Question:
Im trying to figure out if there is a way to link a data range which is encompassed in two textboxes with the calender button to select a date and 3 other filtering combo boxes. I want the combo boxes to filter off of each other based on the date of the record. Does anybody know if this is possible?
Thanks so much!
'''
Private Sub cmbFleetID_AfterUpdate()
Me.cmbOwner.Requery
Me.cmbTailNumber.Requery
End Sub
Private Sub cmbOwner_AfterUpdate()
Me.cmbFleetID.Requery
Me.cmbTailNumber.Requery
End Sub
Private Sub cmbTailNumber_AfterUpdate()
Me.cmbFleetID.Requery
Me.cmbOwner.Requery
End Sub
'''
This is the code I have so far. As you can see I have the combo boxes cascading off of each other with the code in the queries for each combo box as well [forms]![ReportNavigation]![cmbName]. I just cant figure out how to put the date range text boxes into it.
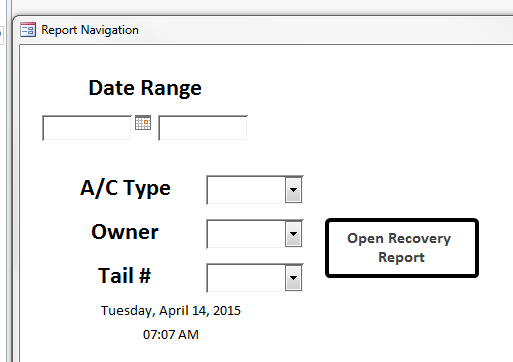
Answer: So the user will enter a date range and the three comboboxes will automatically update/requery themselves based on the date range entered?
If so, in the 'RowSource' field of the combobox, build your query to access these fields in the form like this:
'SELECT tblTestData.ID, tblTestData.ACName, tblTestData.ActiveDate FROM tblTestData WHERE (((tblTestData.ActiveDate) Between [Forms].[frmTest].[txtDateBegin] And [Forms].[frmTest].[txtDateEnd]));'
Clearly, you have to replace the 'frmTest' with your form name and 'txtDateBegin/End' with your textbox names. With this RowSource, each requery will appropriately pull the data from your table.